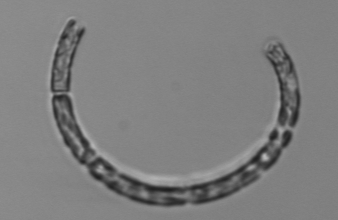
Label: Guinardia_striata